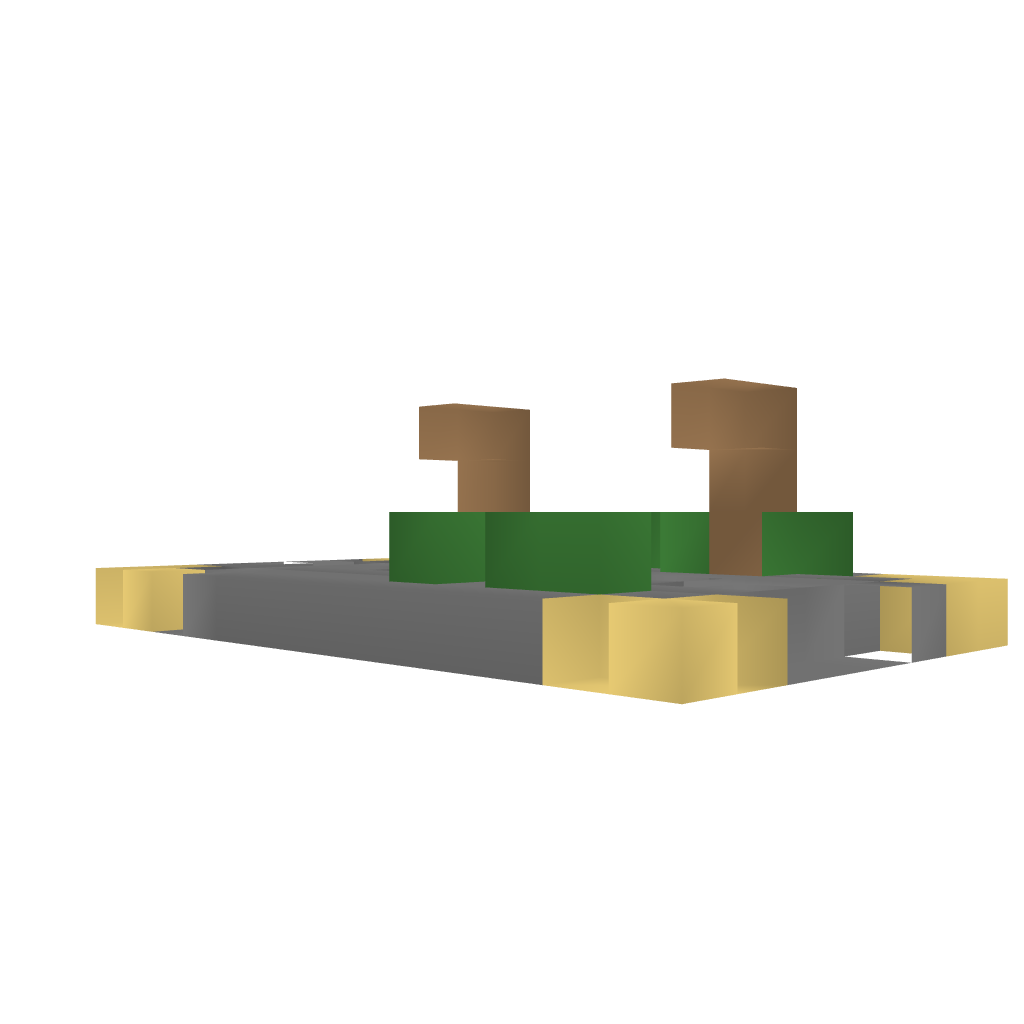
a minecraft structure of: Small Medieval Road bad low quality